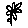
Label: flower